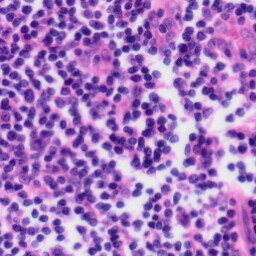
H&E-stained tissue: Tonsil